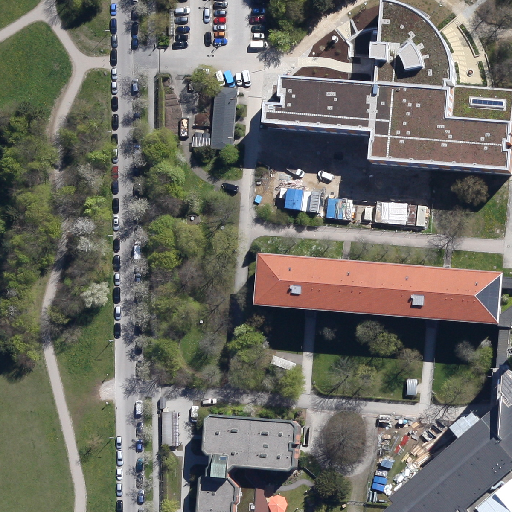
Referring expression: sidewalk